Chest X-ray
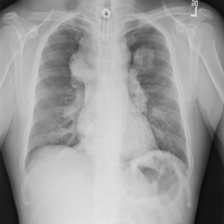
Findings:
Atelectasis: negative
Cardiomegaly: negative
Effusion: negative
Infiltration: positive
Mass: positive
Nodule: negative
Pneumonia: negative
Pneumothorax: negative
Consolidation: negative
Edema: negative
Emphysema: negative
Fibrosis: negative
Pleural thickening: negative
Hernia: negative